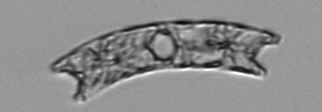
Label: Eucampia